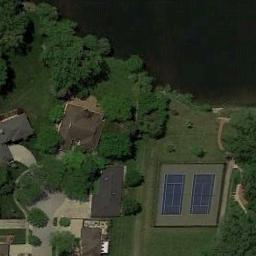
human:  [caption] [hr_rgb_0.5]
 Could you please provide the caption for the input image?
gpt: There are two different colors of the tennis court .

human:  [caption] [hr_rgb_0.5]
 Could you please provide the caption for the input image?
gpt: The tennis court is on the grass next to some trees and river .

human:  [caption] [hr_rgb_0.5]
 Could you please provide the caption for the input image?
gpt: The tennis courts are surrounded by grass .

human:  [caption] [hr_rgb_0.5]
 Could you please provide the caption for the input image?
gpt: Tennis court on lawn next to residential area and pond .

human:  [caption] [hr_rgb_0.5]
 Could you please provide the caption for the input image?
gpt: The tennis court is on a green meadow beside a lake .